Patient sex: F
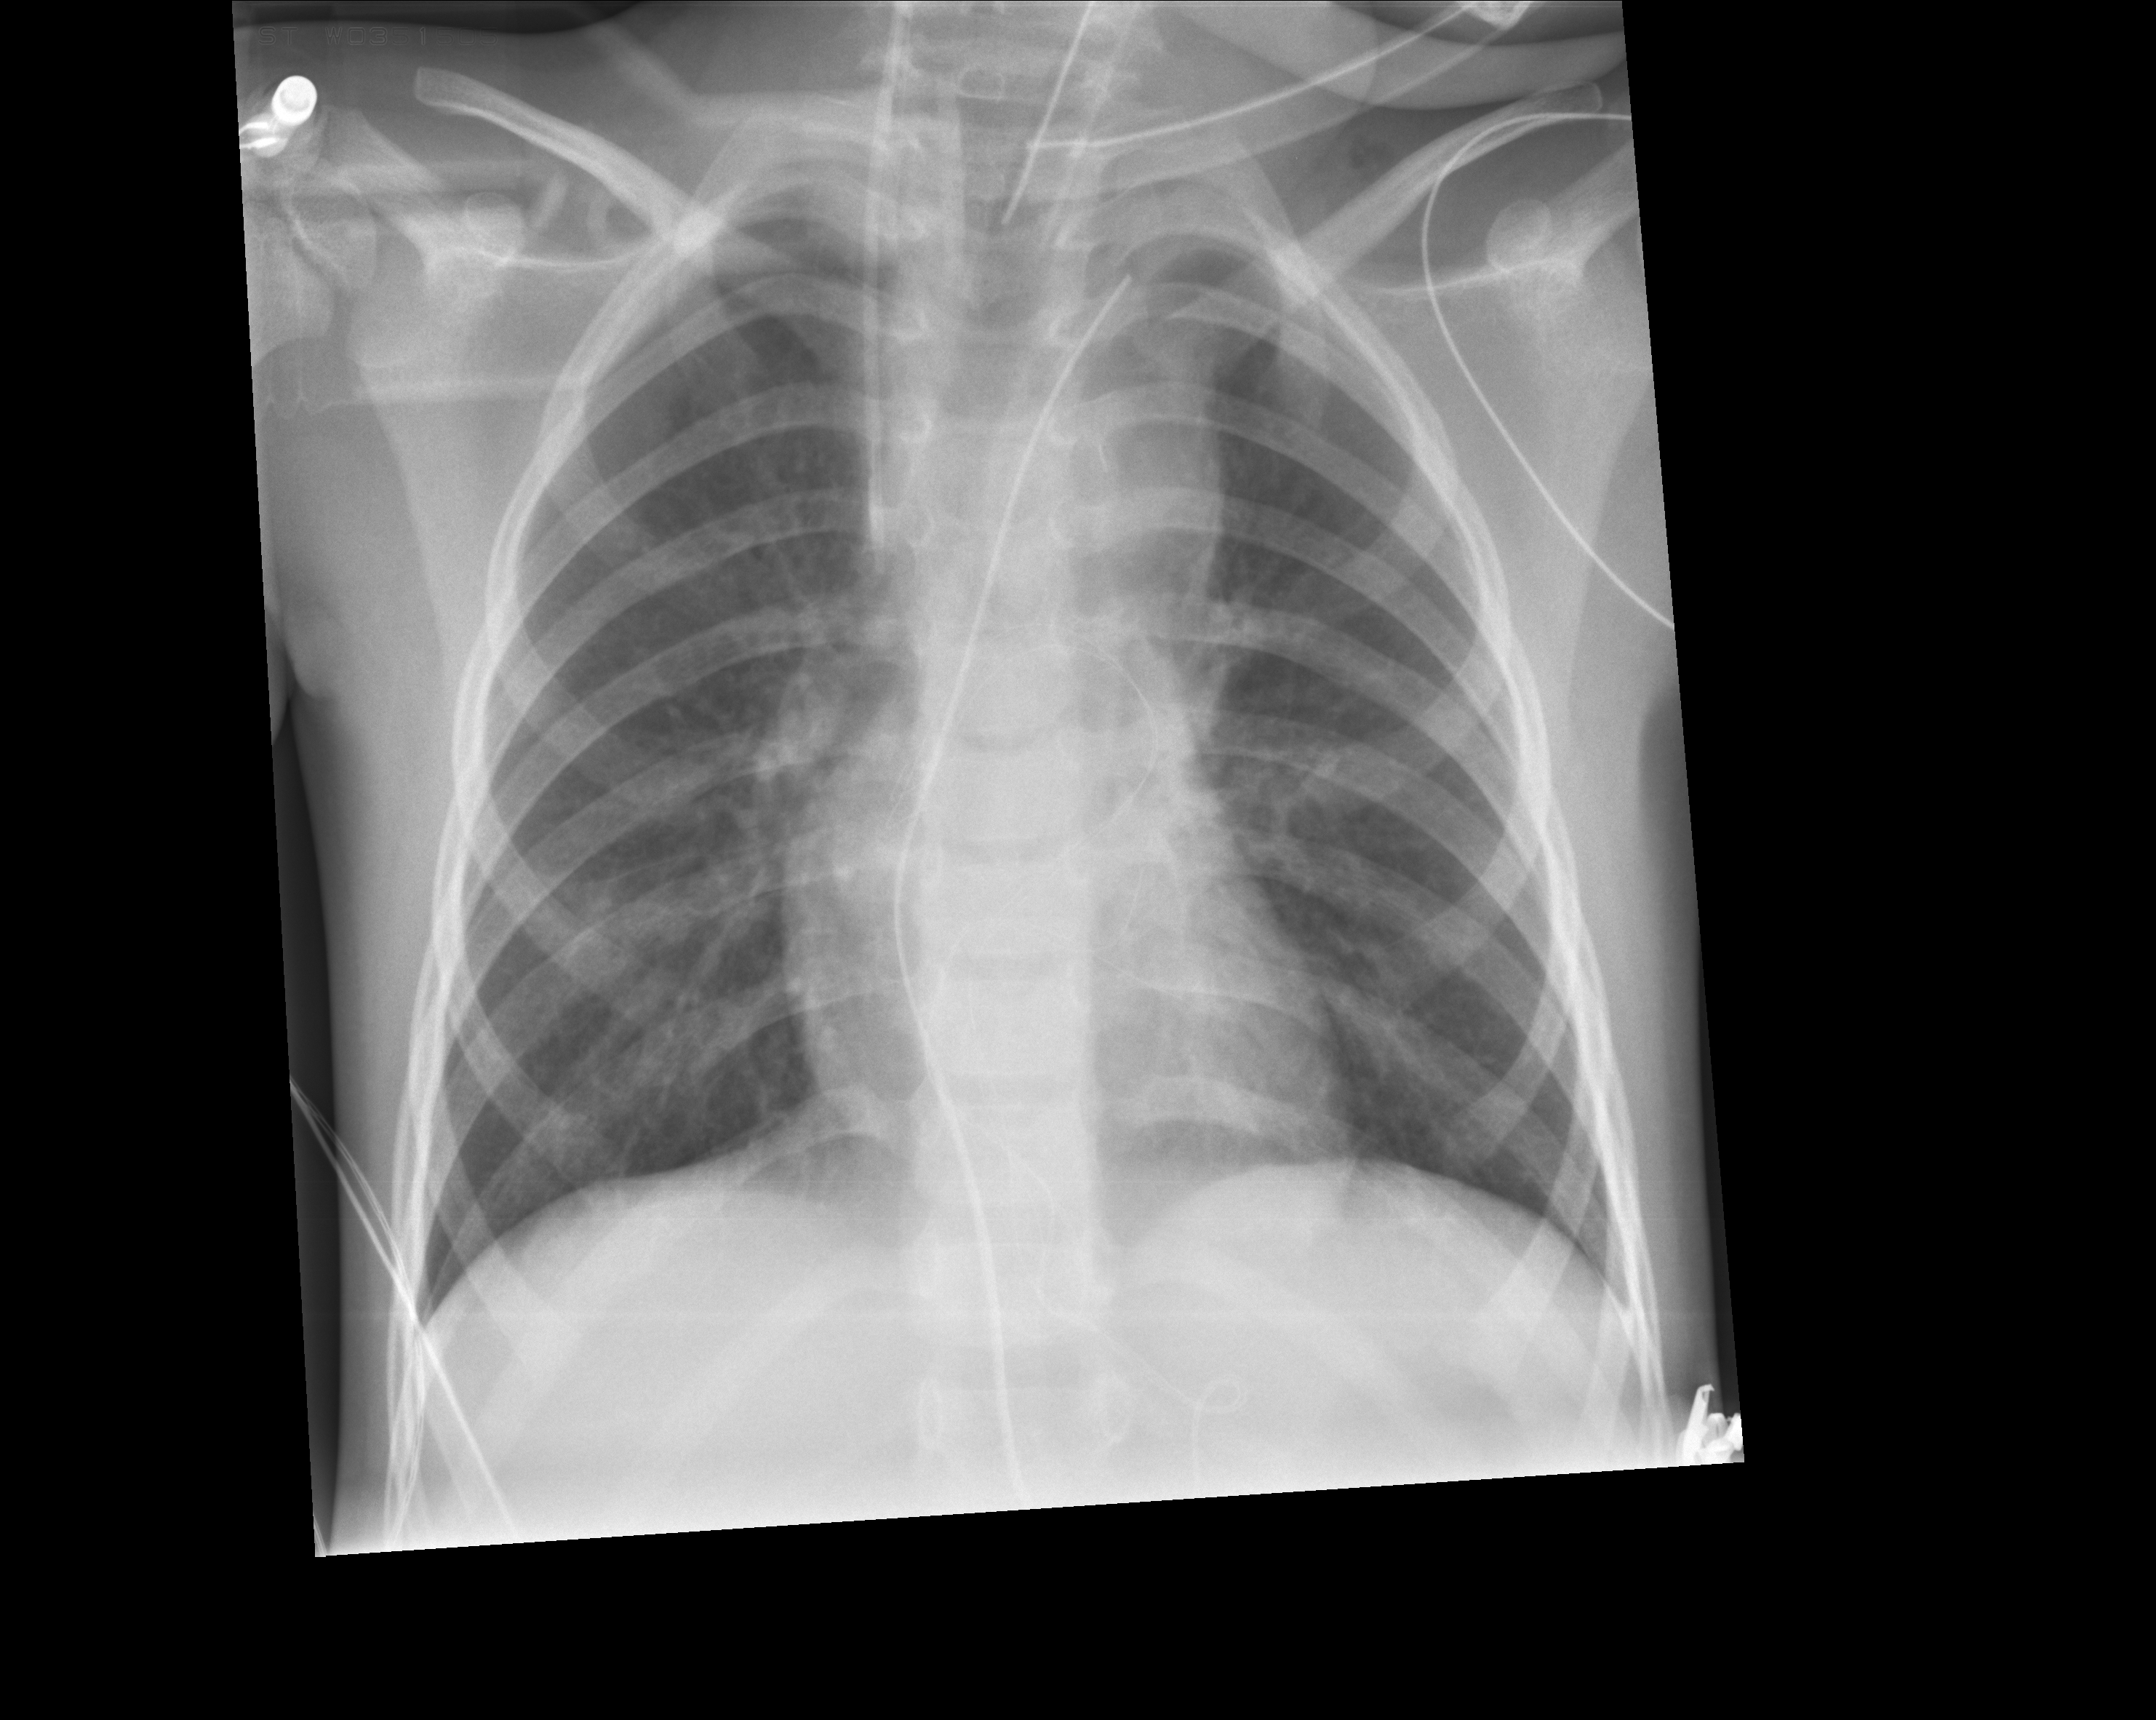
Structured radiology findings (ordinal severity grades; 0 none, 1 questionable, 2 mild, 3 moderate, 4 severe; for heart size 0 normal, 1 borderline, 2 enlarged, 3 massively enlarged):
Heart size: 0
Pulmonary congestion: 1
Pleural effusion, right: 0
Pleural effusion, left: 0
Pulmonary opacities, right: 0
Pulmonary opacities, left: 0
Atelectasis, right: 0
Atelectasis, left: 0